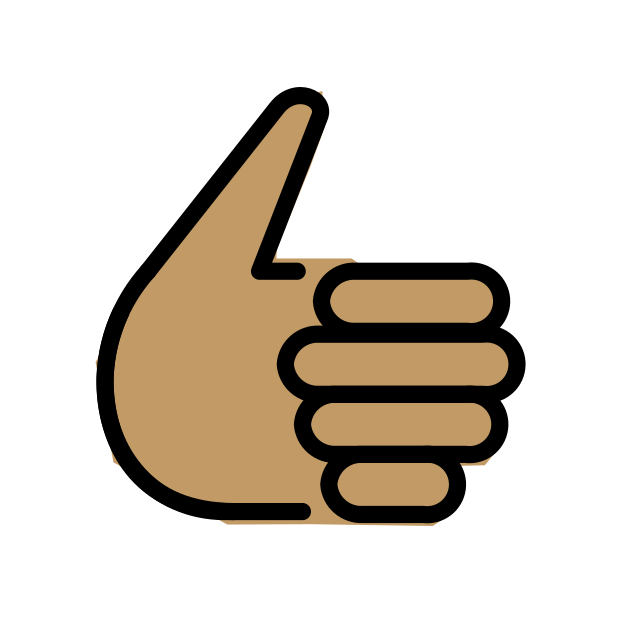
thumbs up: medium skin tone